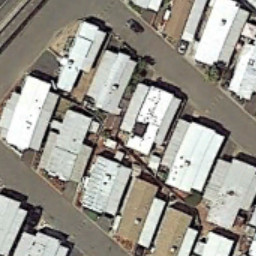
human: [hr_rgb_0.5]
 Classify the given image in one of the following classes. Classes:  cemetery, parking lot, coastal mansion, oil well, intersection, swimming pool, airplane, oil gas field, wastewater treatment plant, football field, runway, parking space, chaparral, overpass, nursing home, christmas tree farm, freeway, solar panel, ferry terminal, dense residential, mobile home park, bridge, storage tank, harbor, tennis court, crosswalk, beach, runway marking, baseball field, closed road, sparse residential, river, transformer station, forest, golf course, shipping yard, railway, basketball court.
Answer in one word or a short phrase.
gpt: mobile home park